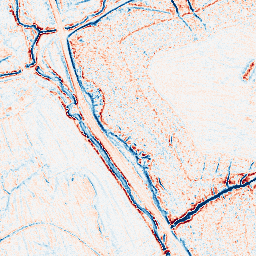
Category: edge_preserving
Decomposition family: anisotropic_diffusion
Decomposition parameters: iterations: 20
kappa: 10
gamma: 0.05
Upsampling method: sinc_hamming
Upsampling parameters: scale: 2
kernel_size: 8
Upsampling scale: 2